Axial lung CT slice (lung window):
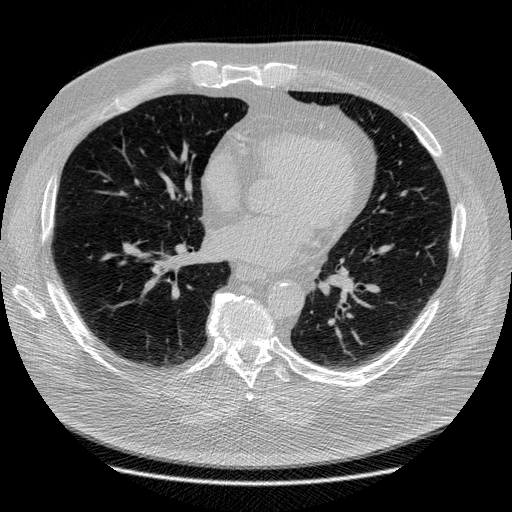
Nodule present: no